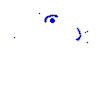
Particle: pion